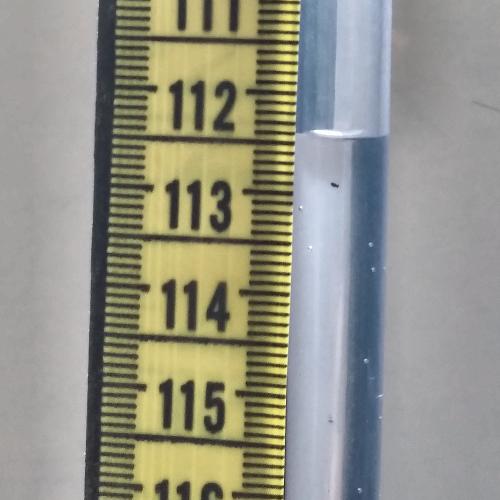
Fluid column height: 112.4 cm